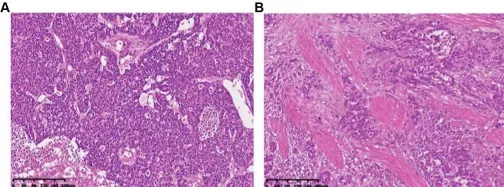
HE staining and immunohistochemistry of cervical masses and left retroperitoneal mass (A) Cervical metastatic intestinal-type differentiated adenocarcinoma (HE 10x).
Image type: pathology (immunostaining)